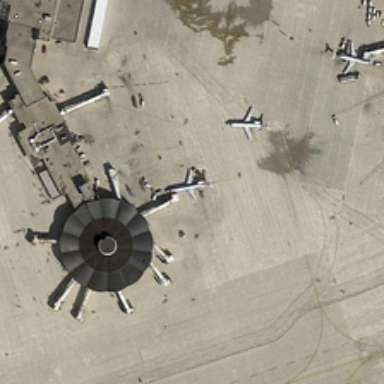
Many of the planes packed in good order .